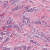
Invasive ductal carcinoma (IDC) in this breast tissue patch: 1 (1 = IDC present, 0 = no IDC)